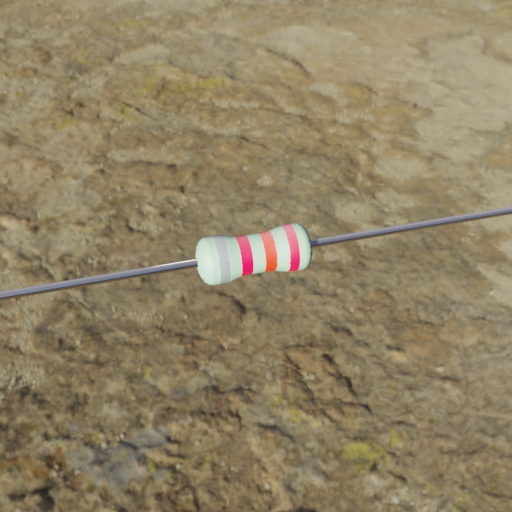
Resistor colour bands (in order): gray, red, red, red